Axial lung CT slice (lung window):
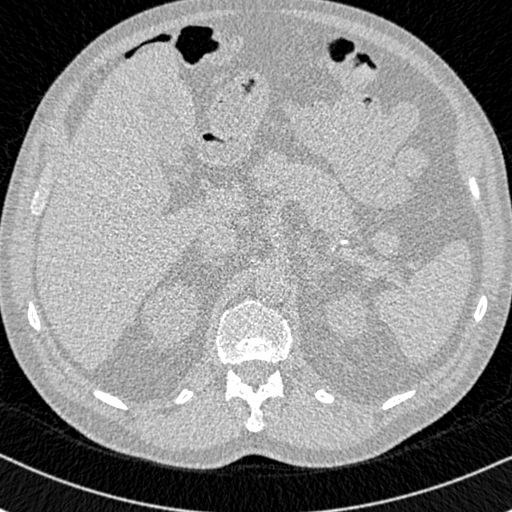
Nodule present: no